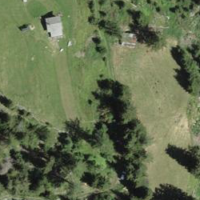
EUNIS habitat code: 43
Species observed at this site:
Clinopodium vulgare